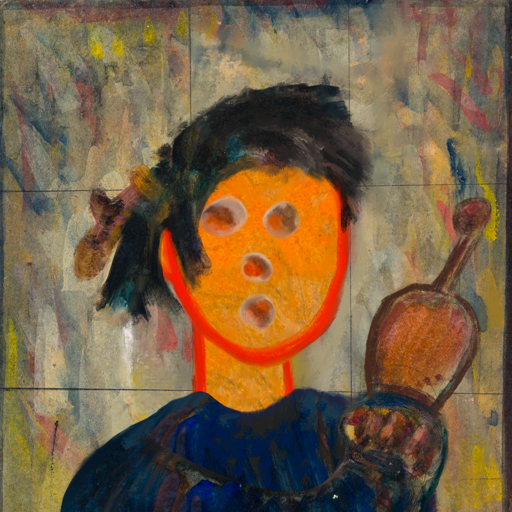
Background: GypsyMother, Head And Neck Front: Sisters, Face Front: Rupkatha, Bust: Pipe, Hair Front: Pipe, Head Accessory: Blank, Second Necklace: Blank, Necklace: Blank, Baby: Blank